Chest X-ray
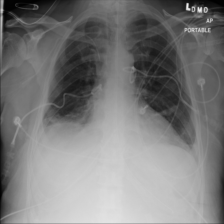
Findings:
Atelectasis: positive
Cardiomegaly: negative
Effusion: negative
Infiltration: negative
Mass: negative
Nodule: negative
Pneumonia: negative
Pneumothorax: negative
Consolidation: negative
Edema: negative
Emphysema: negative
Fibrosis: negative
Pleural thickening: negative
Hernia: negative